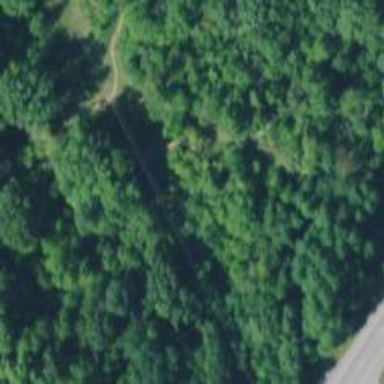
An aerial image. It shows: Path designated as bicycle road.